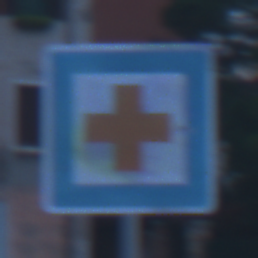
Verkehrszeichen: ErsteHilfe
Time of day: Dawn
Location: Outdoor (Urban)
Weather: PartlyCloudy
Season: NotSpecified
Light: Natural